Question: I am trying to plot mutation rate for different genes for species that belongs to five subgenera(groups). For some of the groups there are multiple species but for others there are only one species with in the group. Boxplot using ggplot2 in R works ok but it's very hard to distinguish the different groups and especially the groups with only one species.
Any recommendation on what type of graph would be better in this scenario?
Here's the result of boxplot:

and the code I used to get the boxplot is:
'''
ggplot(data = df) + geom_boxplot(mapping = aes(x=dS, y = Genes, color = Subgenus))
'''
Here's what my data looks like (only for first gene):
'''
df <- tibble(Subgenus =c("Adenia", "Astrophea", "Decaloba", "Decaloba", "Decaloba", "Decaloba", "Decaloba", "Decaloba", "Decaloba", "Decaloba", "Decaloba", "Decaloba", "Decaloba", "Decaloba", "Deidamiodies", "Deidamiodies", "Deidamiodies", "Deidamiodies", "Passiflora", "Passiflora", "Passiflora", "Passiflora", "Passiflora", "Passiflora", "Passiflora", "Passiflora", "Passiflora", "Passiflora", "Passiflora", "Passiflora", "Passiflora", "Passiflora", "Tetrapathea"), Species = c("A.mannii", "P.pittieri", "P.affinis", "P.auriculata_FG", "P.auriculata_S", "P.biflora", "P.filipes", "P.jatusachensis", "P.lutea", "P.microstipula", "P.misera", "P.rufa", "P.suberosa", "P.tenuiloba", "P.arbelaezii", "P.cirrhifolia", "P.contracta", "P.obovata", "P.actinia", "P.cincinnata", "P.edulis", "P.foetida", "P.laurifolia", "P.ligularis", "P.menispermifolia", "P.nitida", "P.oerstedii", "P.quadrangularis", "P.retipetala", "P.serratifolia", "P.serratodigitata", "P.vitifolia", "P.tetrandra"), Genes = c("atpA", "atpA", "atpA", "atpA", "atpA", "atpA", "atpA", "atpA", "atpA", "atpA", "atpA", "atpA", "atpA", "atpA", "atpA", "atpA", "atpA", "atpA", "atpA", "atpA", "atpA", "atpA", "atpA", "atpA", "atpA", "atpA", "atpA", "atpA", "atpA", "atpA", "atpA", "atpA", "atpA"), dS = c("0.2929", "0.2596", "0.3069", "0.3178", "0.3138", "0.3014", "0.3009", "0.3293", "0.292", "0.2894", "0.32", "0.3154", "0.334", "0.339", "0.28", "0.2946", "0.2841", "0.2947", "0.2959", "0.3153", "0.2939", "0.3095", "0.2988", "0.2964", "0.3177", "0.2928", "0.3145", "0.2933", "0.314", "0.3037", "0.2995", "0.2981", "0.2807"))
'''
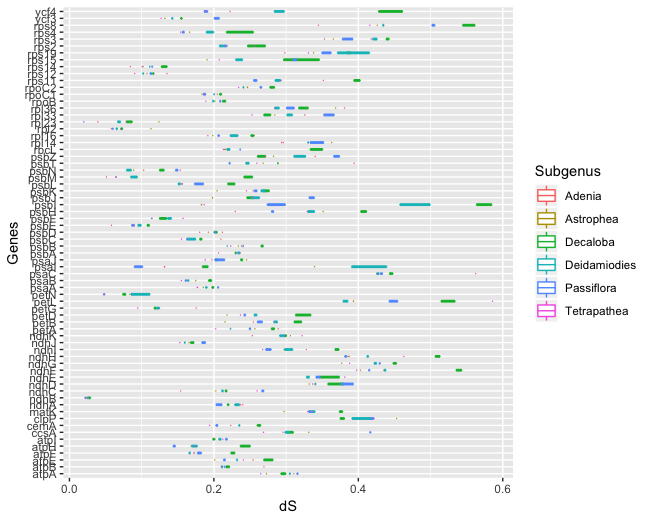
Answer: Consider making a heatmap: you can use Genes and Species as columns or rows (subject to constraints imposed by the dimensions of the real dataset), then double-encode dS with colour and text. This layout allows for easy grouping of species into subgenera.
### Your dataset, expanded with meaningless data to illustrate the point
'''
library(ggplot2)
library(dplyr)
df <- tibble(Subgenus =c("Adenia", "Astrophea", "Decaloba", "Decaloba", "Decaloba", "Decaloba", "Decaloba", "Decaloba", "Decaloba", "Decaloba", "Decaloba", "Decaloba", "Decaloba", "Decaloba", "Deidamiodies", "Deidamiodies", "Deidamiodies", "Deidamiodies", "Passiflora", "Passiflora", "Passiflora", "Passiflora", "Passiflora", "Passiflora", "Passiflora", "Passiflora", "Passiflora", "Passiflora", "Passiflora", "Passiflora", "Passiflora", "Passiflora", "Tetrapathea"), Species = c("A.mannii", "P.pittieri", "P.affinis", "P.auriculata_FG", "P.auriculata_S", "P.biflora", "P.filipes", "P.jatusachensis", "P.lutea", "P.microstipula", "P.misera", "P.rufa", "P.suberosa", "P.tenuiloba", "P.arbelaezii", "P.cirrhifolia", "P.contracta", "P.obovata", "P.actinia", "P.cincinnata", "P.edulis", "P.foetida", "P.laurifolia", "P.ligularis", "P.menispermifolia", "P.nitida", "P.oerstedii", "P.quadrangularis", "P.retipetala", "P.serratifolia", "P.serratodigitata", "P.vitifolia", "P.tetrandra"), Genes = c("atpA", "atpA", "atpA", "atpA", "atpA", "atpA", "atpA", "atpA", "atpA", "atpA", "atpA", "atpA", "atpA", "atpA", "atpA", "atpA", "atpA", "atpA", "atpA", "atpA", "atpA", "atpA", "atpA", "atpA", "atpA", "atpA", "atpA", "atpA", "atpA", "atpA", "atpA", "atpA", "atpA"), dS = c("0.2929", "0.2596", "0.3069", "0.3178", "0.3138", "0.3014", "0.3009", "0.3293", "0.292", "0.2894", "0.32", "0.3154", "0.334", "0.339", "0.28", "0.2946", "0.2841", "0.2947", "0.2959", "0.3153", "0.2939", "0.3095", "0.2988", "0.2964", "0.3177", "0.2928", "0.3145", "0.2933", "0.314", "0.3037", "0.2995", "0.2981", "0.2807"))
i <- 1
while (i < 5) { i <- i + 1; df <- rbind(df, df)}
for (x in 1:16) { df[1*x:33*x, 'Genes'] <- paste0('atpA', x)}
'''
### Plot heatmap, you can't make meaningful comparisons if dS is character
'''
df$dS <- as.numeric(df$dS)
ggplot(data = df, aes(y = Species, x = Genes)) +
geom_tile(aes(fill = dS)) +
geom_text(aes(group = Subgenus, label = dS), size = 3) +
facet_grid(Subgenus ~., scales = 'free') +
theme_bw()
'''
<URL>